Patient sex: M
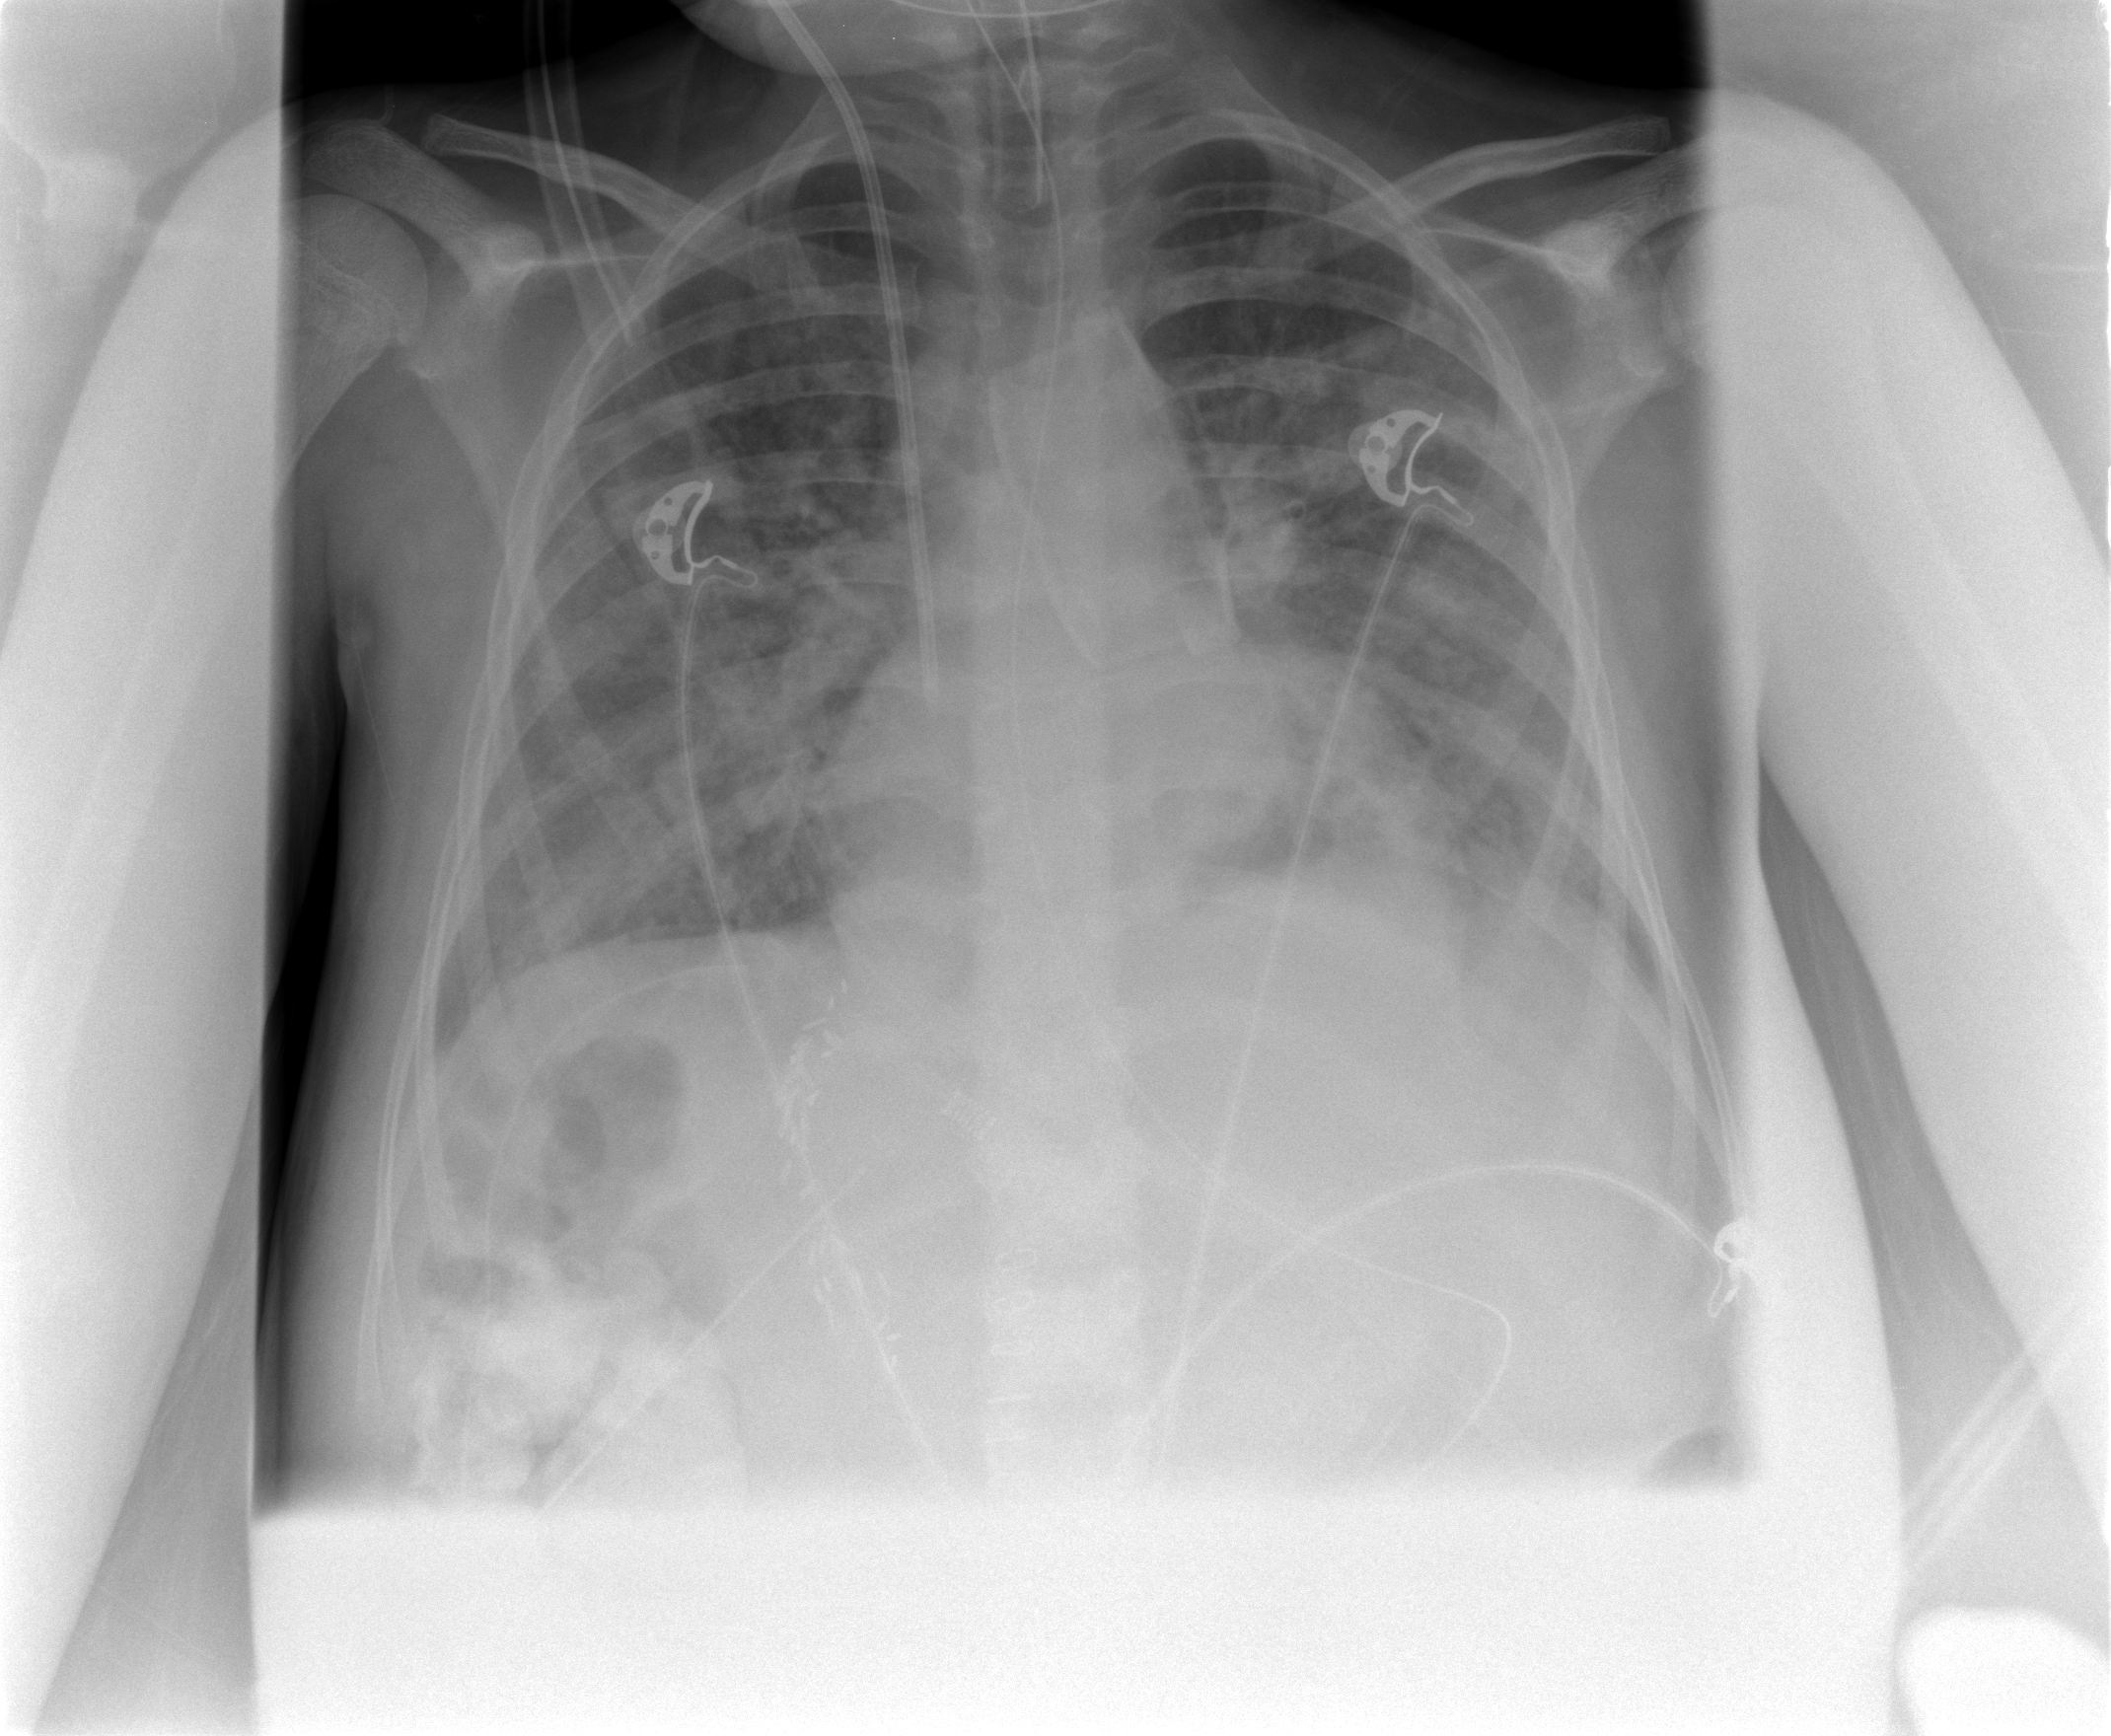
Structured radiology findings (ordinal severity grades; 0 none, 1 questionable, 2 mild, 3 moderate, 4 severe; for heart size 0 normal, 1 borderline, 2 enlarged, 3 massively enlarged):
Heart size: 0
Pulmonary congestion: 2
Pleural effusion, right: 2
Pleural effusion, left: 2
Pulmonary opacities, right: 3
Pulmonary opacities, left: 3
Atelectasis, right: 3
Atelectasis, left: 3